Question: How can the television channel problem as explained in this <URL> at 31th minute be solved by RX ?
The problem expressed in Rx is as follows:
The are two television channels ('channel1' and 'channel2') which transmit a stream of images, plus a stream of 'fuzz' which represents no channel or white noise.
There are two buttons which send events 'eButton1' and 'eButton2' when they are pressed.
These button presses should result in the respective channels being sent to the screen.
Each button press should be projected (mapped) into the respective channel, and then all channels combined into a selection stream as stream of streams which starts with the 'fuzz' stream. Finally a switch operator sends the selected stream to the 'screen'.
### Question
What is the equivalent of Sodiums'switch and merge in RX?
Is it possible to solve it with pure higher order functions ? I.e. without using closures ? I don't see how that would be possible.

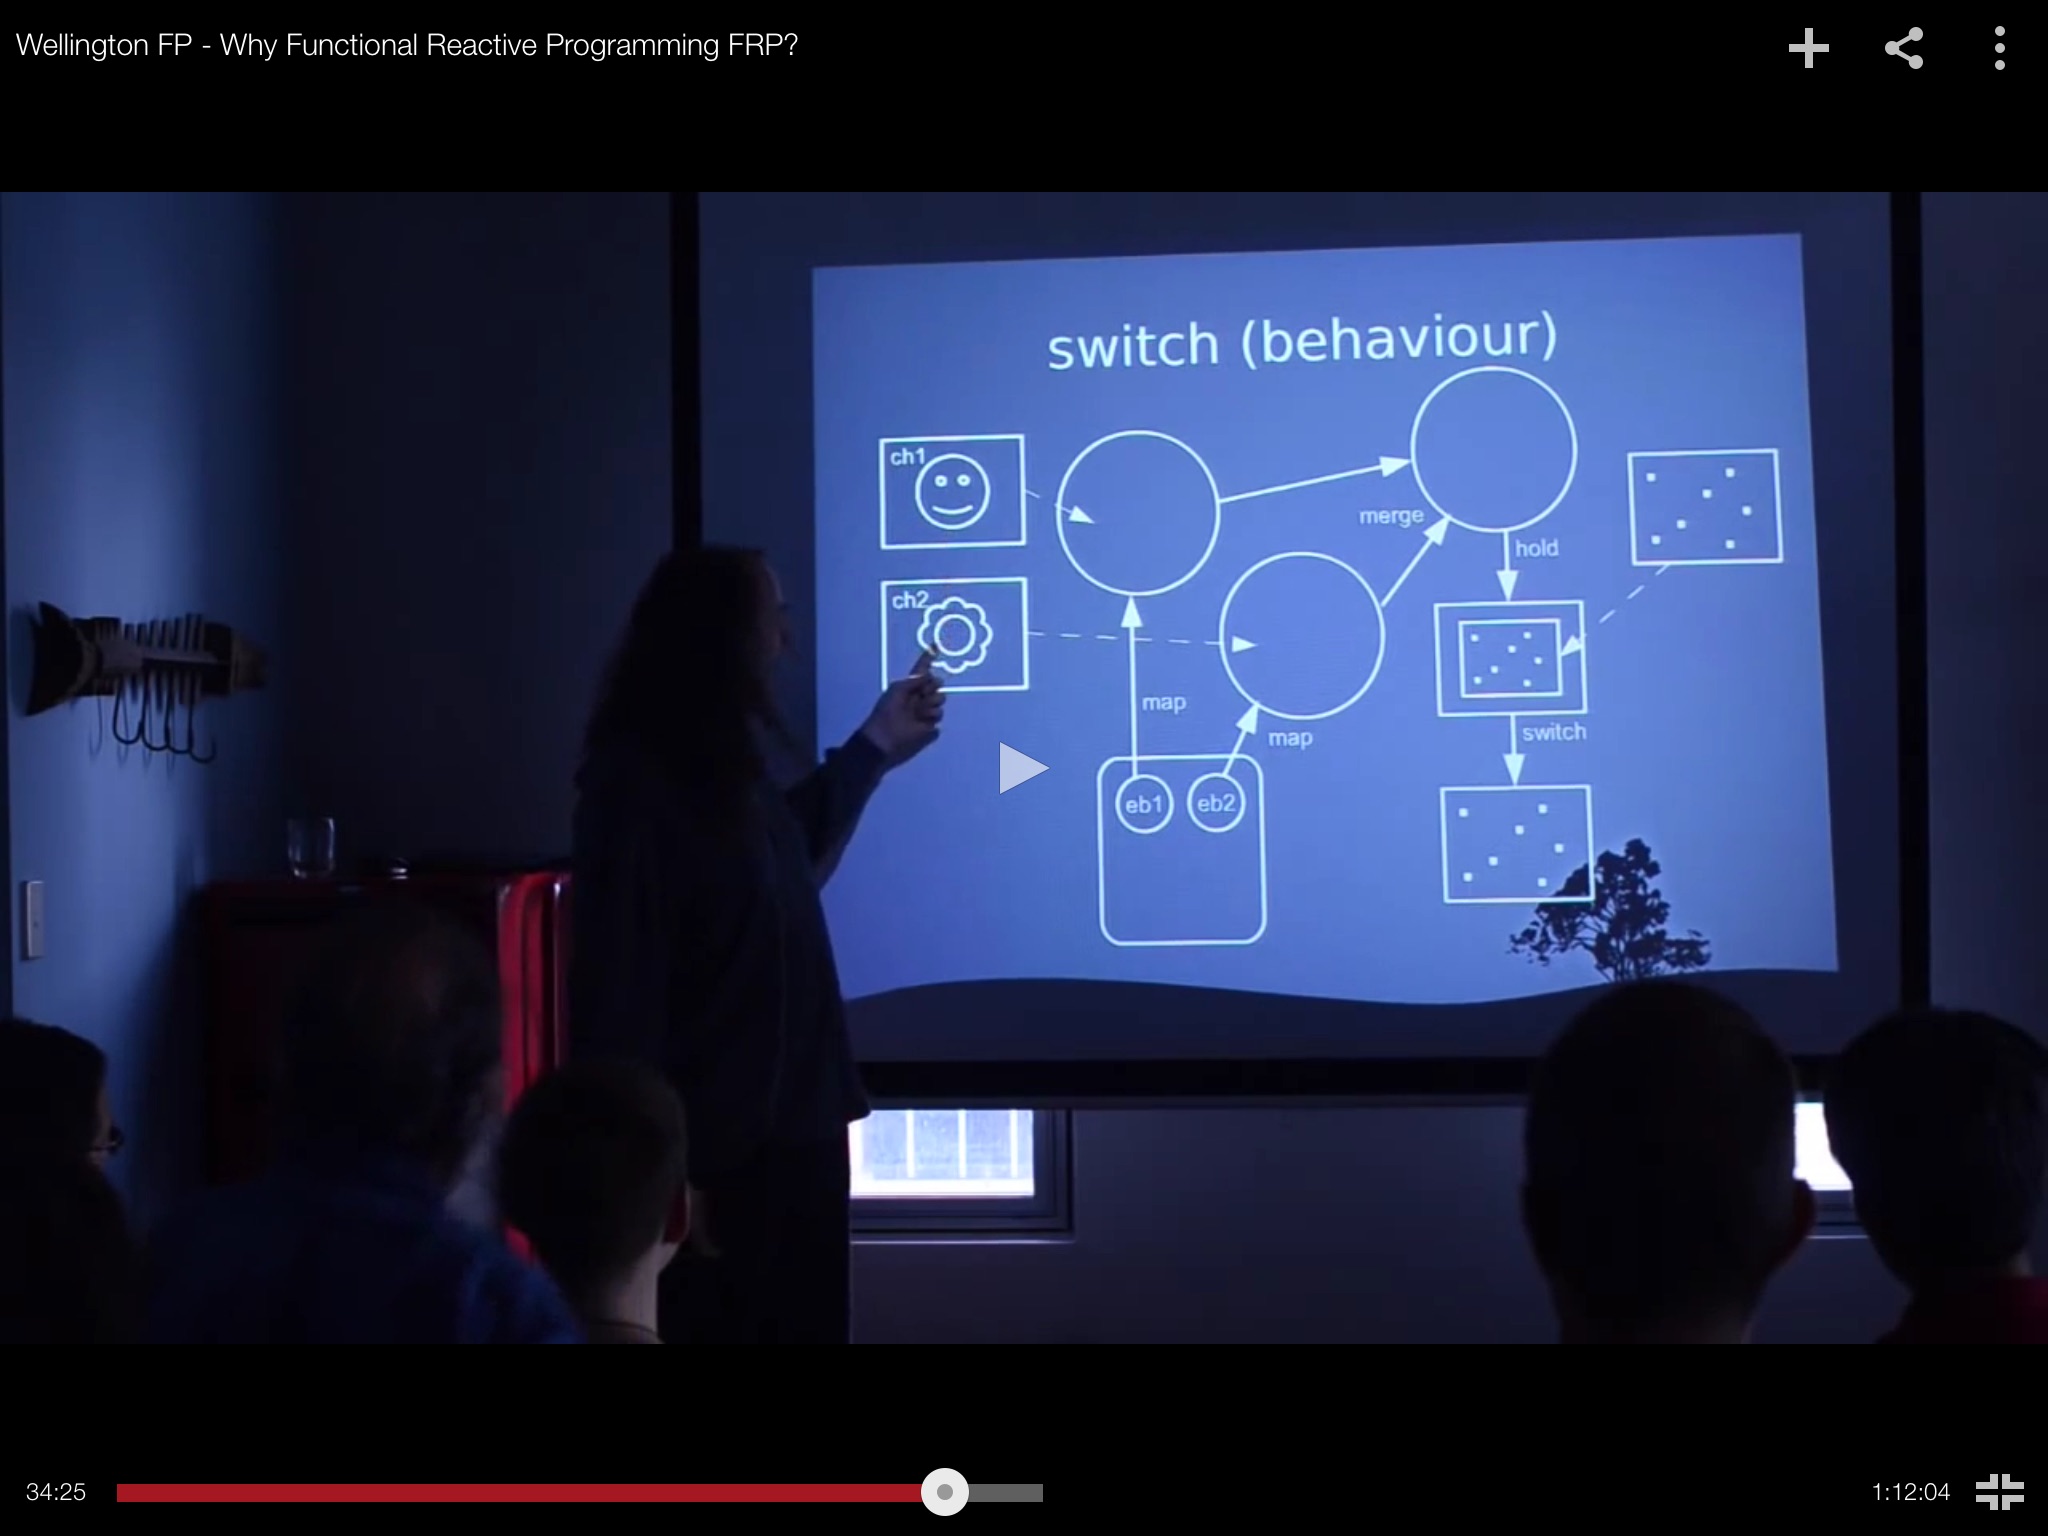
Answer: <URL> both exist in the core Rx library, so happily the code in the slides actually translates almost verbatim line for line into Rx.
The <URL> operator works on a stream of streams - in Rx this is a type 'IObservable<IObservable<T>>'.
Switch flattens this stream of streams sending only the most recent stream to it's output, so you end up with an 'IObservable<T>'.
See the C# sample below. I've re-used the variable names in the talk as far as possible, so this should be easy to follow.
The only thing that's (very slightly) different is the 'hold' function is replaced with the Rx equivalent 'StartWith'.
Include nuget package 'Rx-Main' and run this as a console app. The code subscribes to the 'screen' stream and starts rendering frames from the "Fuzz" channel to the console. It will prompt you for a channel number. Enter 1 or 2 and you'll see the output switch to frames from the corresponding channel.
'''
// helper method to create channels
private static IObservable<string> CreateChannelStream(
string name, CompositeDisposable disposables)
{
// this hacks together a demo channel stream -
// a stream of "frames" for the channel
// for simplicity rather than using images, I use a string
// message for each frame
// how it works isn't important, just know you'll get a
// message event every second
var channel = Observable.Interval(TimeSpan.FromSeconds(1))
.Select(x => name + " Frame: " + x)
.Publish();
disposables.Add(channel.Connect());
return channel;
}
public static void Main()
{
// for cleaning up the hot channel streams
var disposable = new CompositeDisposable();
// some channels
var fuzz = CreateChannelStream("Fuzz", disposable);
var channel1 = CreateChannelStream("Channel1", disposable);
var channel2 = CreateChannelStream("Channel2", disposable);
// the button press event streams
var eButton1 = new Subject<Unit>();
var eButton2 = new Subject<Unit>();
// the button presses are projected to
// the respective channel streams
// note, you could obtain the channel via a function call here
// if you wanted to - to keep it close to the slides I'm not.
var eChan1 = eButton1.Select(_ => channel1);
var eChan2 = eButton2.Select(_ => channel2);
// create the selection "stream of streams"
// an IObservable<IObservable<string>> here
// that starts with "fuzz"
var sel = Observable.Merge(eChan1, eChan2).StartWith(fuzz);
// flatten and select the most recent stream with Switch
var screen = sel.Switch();
// subscribe to the screen and print the frames
// it will start with "fuzz"
disposable.Add(screen.Subscribe(Console.WriteLine));
bool quit = false;
// a little test loop
// entering 1 or 2 will switch
// to that channel
while(!quit)
{
var chan = Console.ReadLine();
switch (chan.ToUpper())
{
case "1":
// raise a button 1 event
eButton1.OnNext(Unit.Default);
break;
case "2":
// raise a button 2 event
eButton2.OnNext(Unit.Default);
break;
case "Q":
quit = true;
break;
}
}
disposable.Dispose();
}
'''